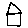
Label: house